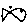
Label: fish